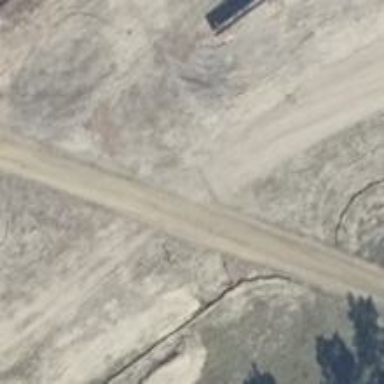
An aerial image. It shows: Gravel track with grade2 quality.